Field crop: tomato
Growth stage: 1
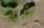
Species: solanum